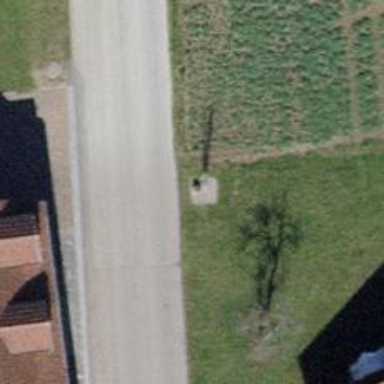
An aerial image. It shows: Historic wayside cross.